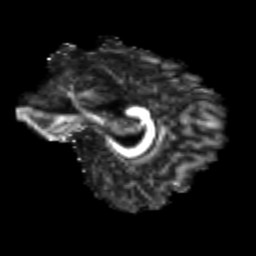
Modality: FA
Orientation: sagittal
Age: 25
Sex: female
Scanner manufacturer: siemens
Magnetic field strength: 3 T
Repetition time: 3.5 s
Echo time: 0.125 s